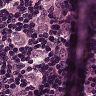
Metastatic tissue present: yes